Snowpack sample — Snodgrass Mountain, Crested Butte, Colorado (2/4/25, 12:06 PM MST)
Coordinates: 38.923, -106.968
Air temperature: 35 °F
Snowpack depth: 80 cm
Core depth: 80 cm
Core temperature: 32 °F
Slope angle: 14°, slope face: 78°
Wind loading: low
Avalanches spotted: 0
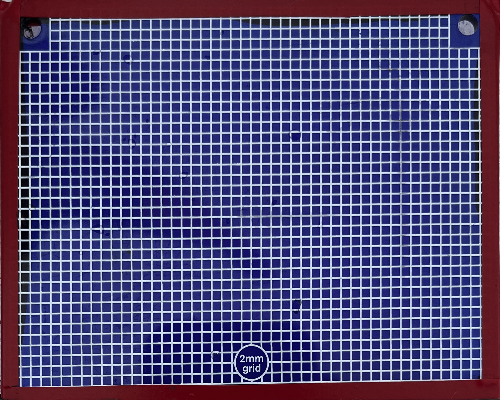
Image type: profile
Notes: No avalanches nearby, unusually warm weather for the last month reported by residents, Collected 25 yards from treeline